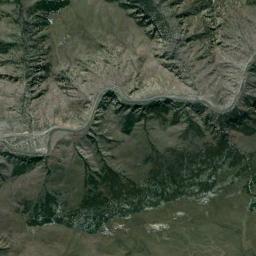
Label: mountain